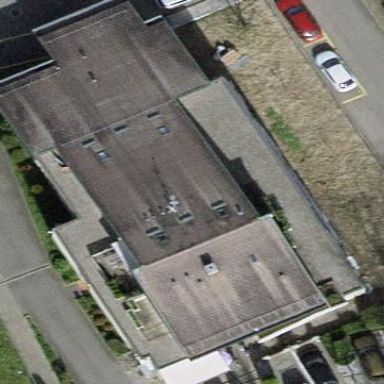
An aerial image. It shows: Post office building.